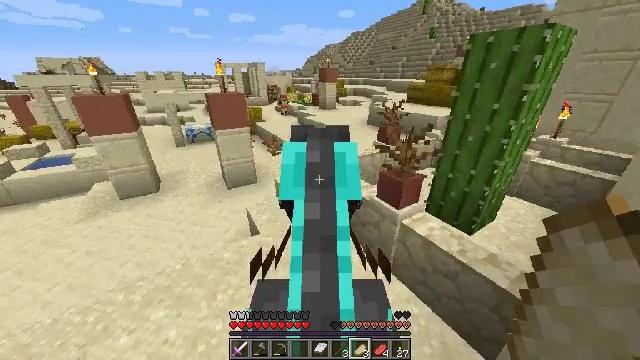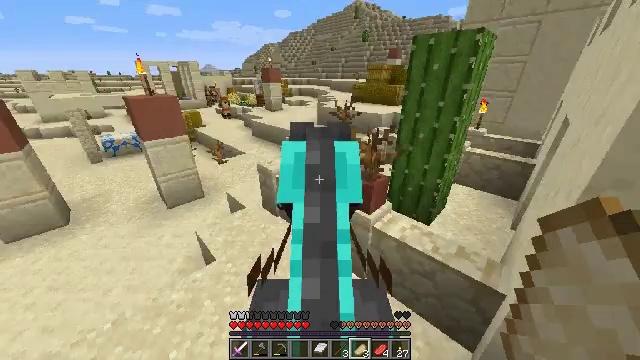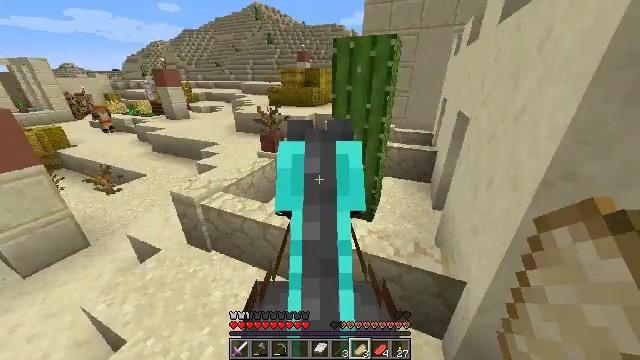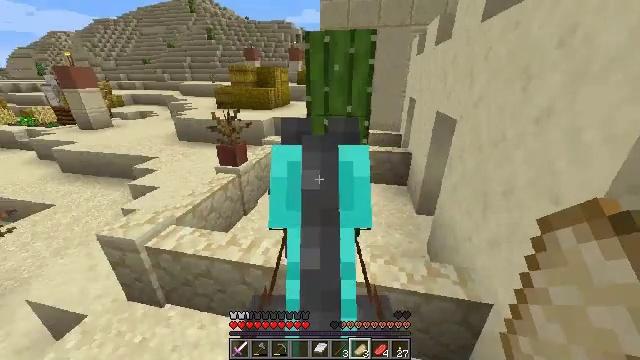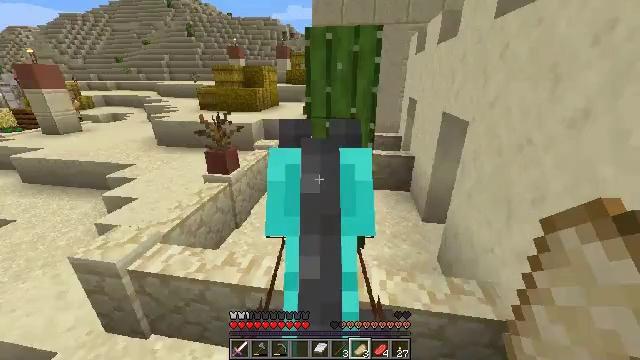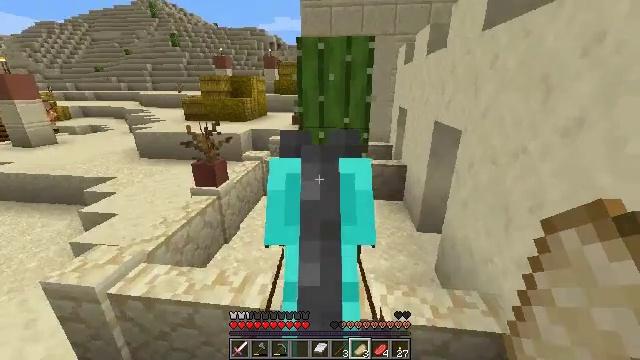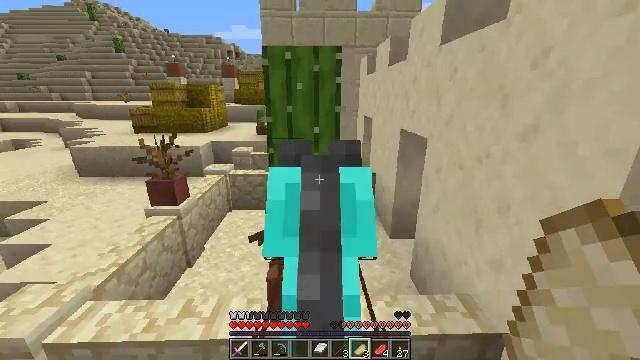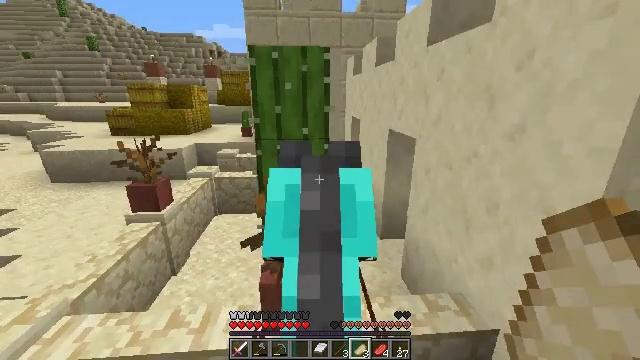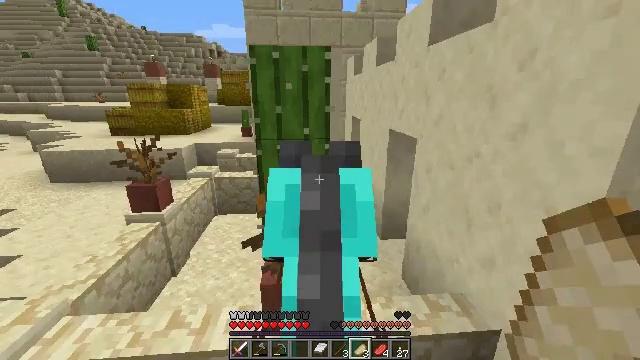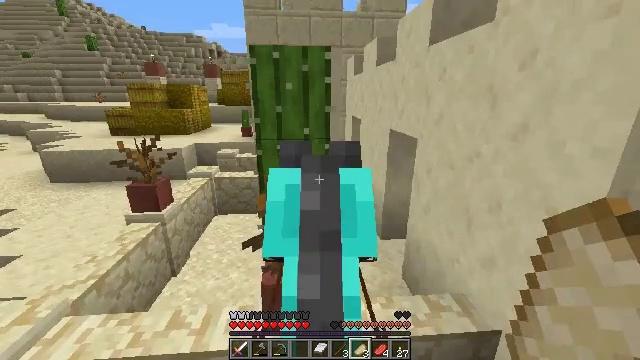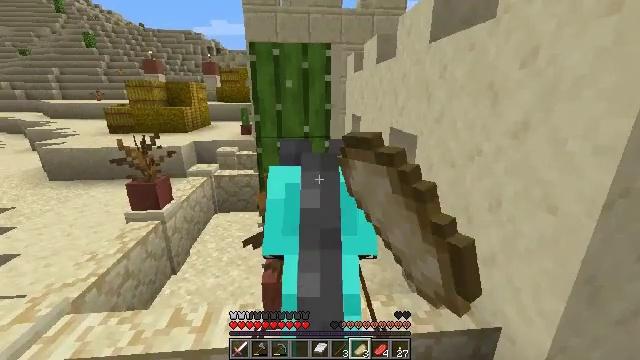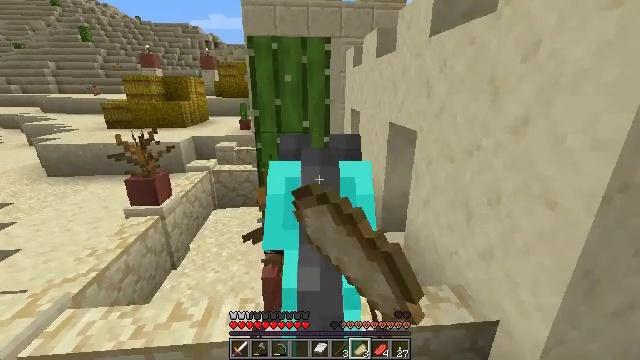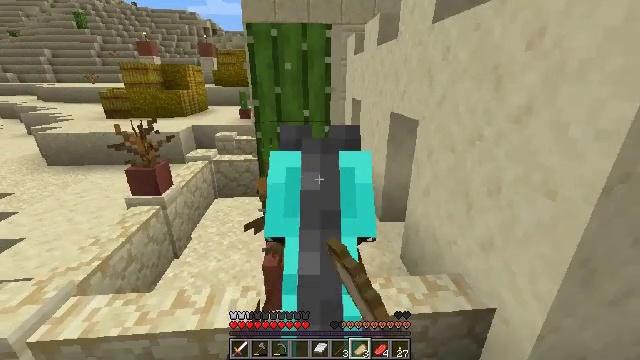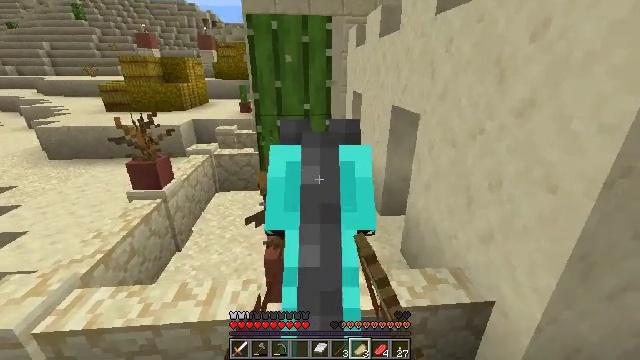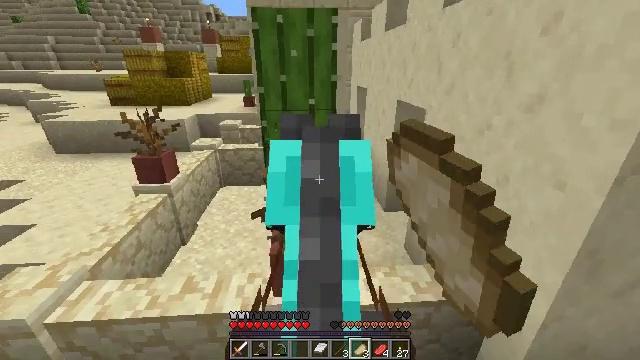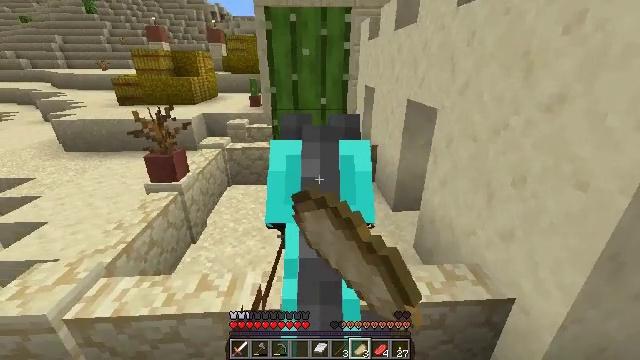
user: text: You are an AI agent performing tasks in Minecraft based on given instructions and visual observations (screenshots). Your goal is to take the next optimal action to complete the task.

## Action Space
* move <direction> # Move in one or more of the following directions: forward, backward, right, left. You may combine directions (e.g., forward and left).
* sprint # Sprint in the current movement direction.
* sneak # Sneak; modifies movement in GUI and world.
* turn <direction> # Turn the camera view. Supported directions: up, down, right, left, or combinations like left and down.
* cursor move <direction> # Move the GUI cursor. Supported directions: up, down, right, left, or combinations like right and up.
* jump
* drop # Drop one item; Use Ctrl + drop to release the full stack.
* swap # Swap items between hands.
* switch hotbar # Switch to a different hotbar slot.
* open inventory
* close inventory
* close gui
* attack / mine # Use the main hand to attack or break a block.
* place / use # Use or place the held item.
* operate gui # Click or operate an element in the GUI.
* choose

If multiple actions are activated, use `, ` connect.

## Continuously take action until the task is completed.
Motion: motion action
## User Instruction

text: Harvest the cactus plant.
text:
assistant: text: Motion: move forward and move left, sprint, turn right
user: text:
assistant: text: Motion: move left, turn right
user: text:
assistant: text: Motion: turn right and up
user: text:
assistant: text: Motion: turn right and up
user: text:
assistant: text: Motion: turn right and up
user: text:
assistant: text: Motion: turn right and up
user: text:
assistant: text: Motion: no_op
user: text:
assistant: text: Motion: no_op
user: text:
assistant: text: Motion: attack / mine
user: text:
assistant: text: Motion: attack / mine
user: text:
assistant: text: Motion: turn down, attack / mine
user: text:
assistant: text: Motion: turn down, attack / mine
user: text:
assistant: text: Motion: move left, turn down, attack / mine
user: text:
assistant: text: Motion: move left, turn down, attack / mine
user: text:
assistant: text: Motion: move left, attack / mine
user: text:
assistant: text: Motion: move left, attack / mine
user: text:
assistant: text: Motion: attack / mine
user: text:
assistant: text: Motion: attack / mine
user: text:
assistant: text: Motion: attack / mine
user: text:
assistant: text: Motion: turn right, attack / mine
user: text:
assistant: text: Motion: turn right, attack / mine
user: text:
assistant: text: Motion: turn right, attack / mine
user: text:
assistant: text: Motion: turn right, attack / mine
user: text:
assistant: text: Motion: turn right, attack / mine
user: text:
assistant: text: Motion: turn right, attack / mine
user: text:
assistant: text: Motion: turn right, attack / mine
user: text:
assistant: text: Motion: attack / mine
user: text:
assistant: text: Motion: attack / mine
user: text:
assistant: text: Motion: attack / mine
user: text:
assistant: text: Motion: attack / mine